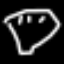
Label: diamond